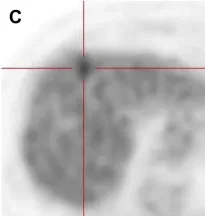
18FDG PET-CT images. Corresponding PET.
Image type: radiology (pet)